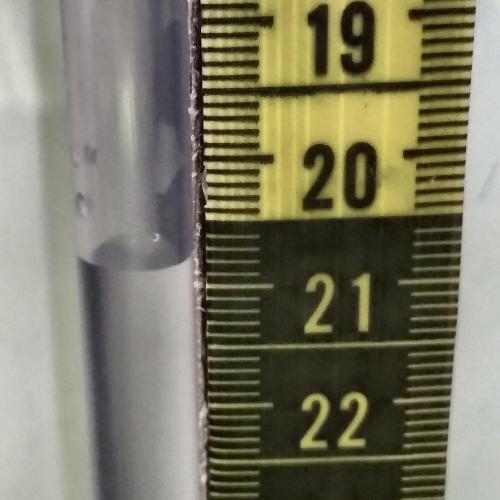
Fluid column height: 20.8 cm